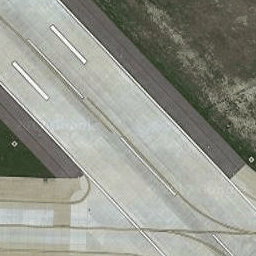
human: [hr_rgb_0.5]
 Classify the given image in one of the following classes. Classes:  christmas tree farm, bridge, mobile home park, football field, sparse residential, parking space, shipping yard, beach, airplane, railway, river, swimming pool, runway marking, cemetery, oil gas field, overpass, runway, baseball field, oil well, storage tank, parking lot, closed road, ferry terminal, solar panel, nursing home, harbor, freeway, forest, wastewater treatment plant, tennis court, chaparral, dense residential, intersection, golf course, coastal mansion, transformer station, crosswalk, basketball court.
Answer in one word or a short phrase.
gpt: runway